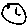
Label: moon